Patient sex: M
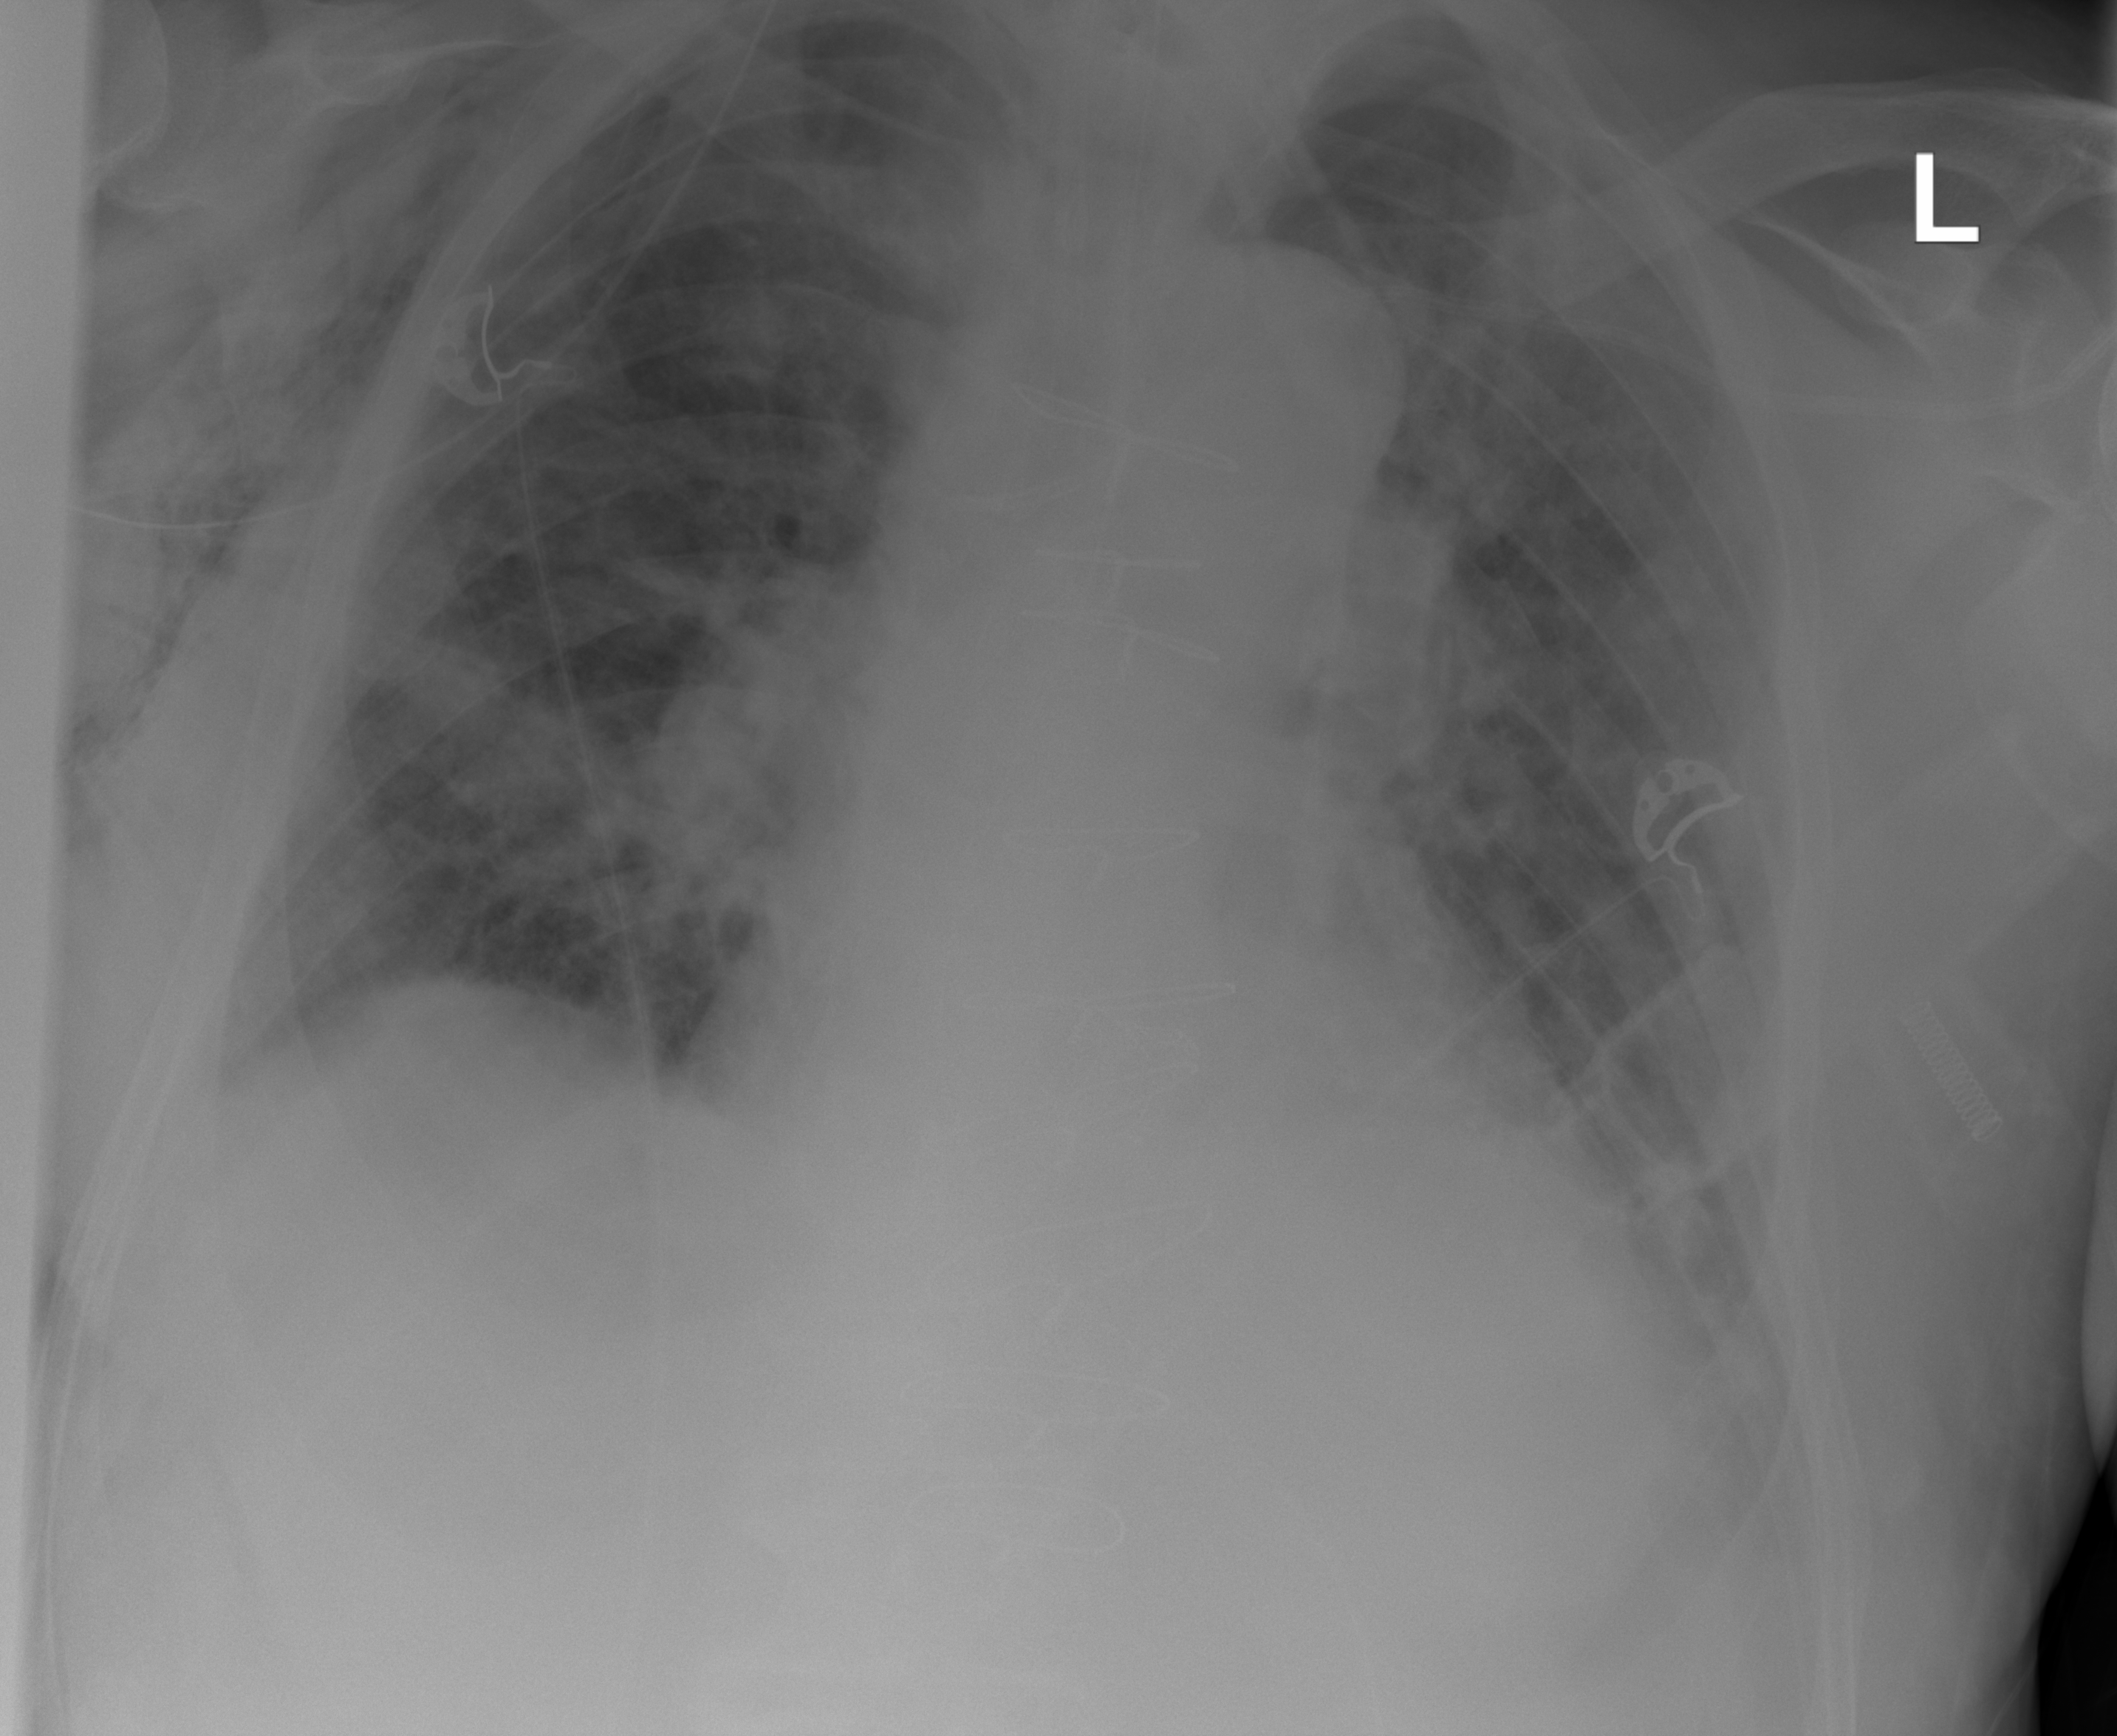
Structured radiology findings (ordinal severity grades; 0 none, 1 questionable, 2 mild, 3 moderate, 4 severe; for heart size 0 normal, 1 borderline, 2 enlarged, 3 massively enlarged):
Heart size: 2
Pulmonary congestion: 2
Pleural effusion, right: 0
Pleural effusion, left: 2
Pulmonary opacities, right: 2
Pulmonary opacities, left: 2
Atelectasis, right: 2
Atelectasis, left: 2